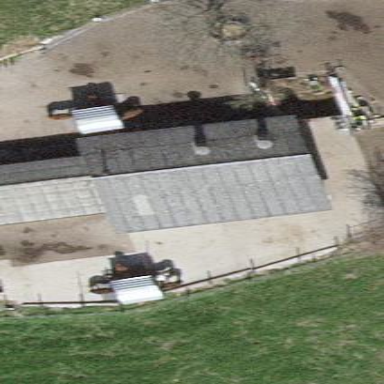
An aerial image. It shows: Stable building.